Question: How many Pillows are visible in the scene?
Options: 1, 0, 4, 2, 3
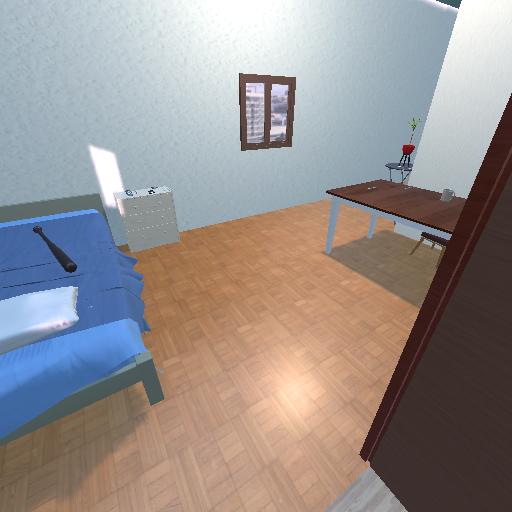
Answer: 1